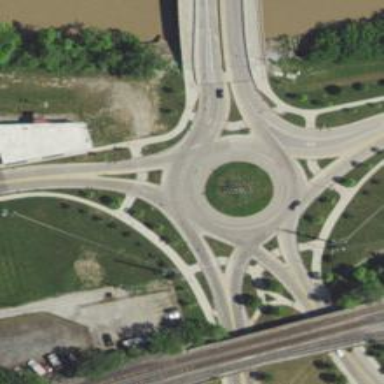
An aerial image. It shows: Secondary road around roundabout.